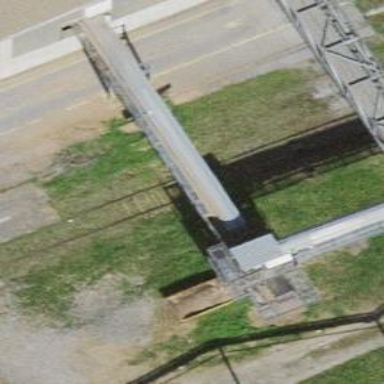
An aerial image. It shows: Railway switch.